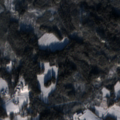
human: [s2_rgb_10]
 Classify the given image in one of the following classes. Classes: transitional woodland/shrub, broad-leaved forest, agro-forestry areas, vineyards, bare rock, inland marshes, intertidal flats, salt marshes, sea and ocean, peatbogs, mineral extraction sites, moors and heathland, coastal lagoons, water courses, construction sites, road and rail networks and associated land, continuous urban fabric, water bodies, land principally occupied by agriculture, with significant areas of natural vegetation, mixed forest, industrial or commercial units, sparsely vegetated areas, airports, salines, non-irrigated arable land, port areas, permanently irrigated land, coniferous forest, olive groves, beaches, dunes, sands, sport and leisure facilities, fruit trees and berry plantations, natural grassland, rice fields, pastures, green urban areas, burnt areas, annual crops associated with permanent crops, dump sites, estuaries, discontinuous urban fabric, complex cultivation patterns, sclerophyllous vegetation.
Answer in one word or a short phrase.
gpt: land principally occupied by agriculture, with significant areas of natural vegetation, coniferous forest, mixed forest, transitional woodland/shrub